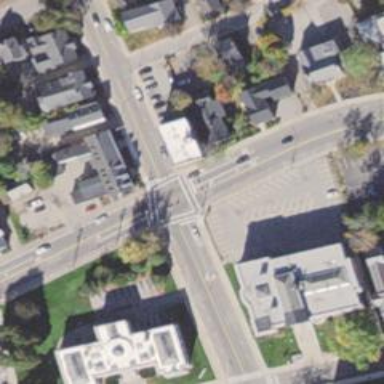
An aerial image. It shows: Crossing road.